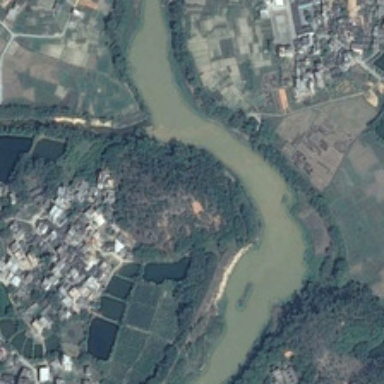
Is a river moss green water through the plants in it .